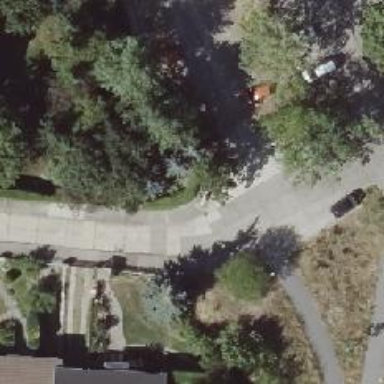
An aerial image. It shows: Concrete footway.